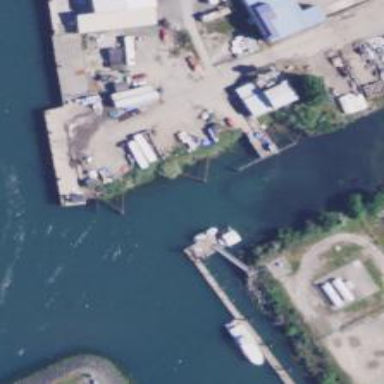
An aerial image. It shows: Man-made pier.